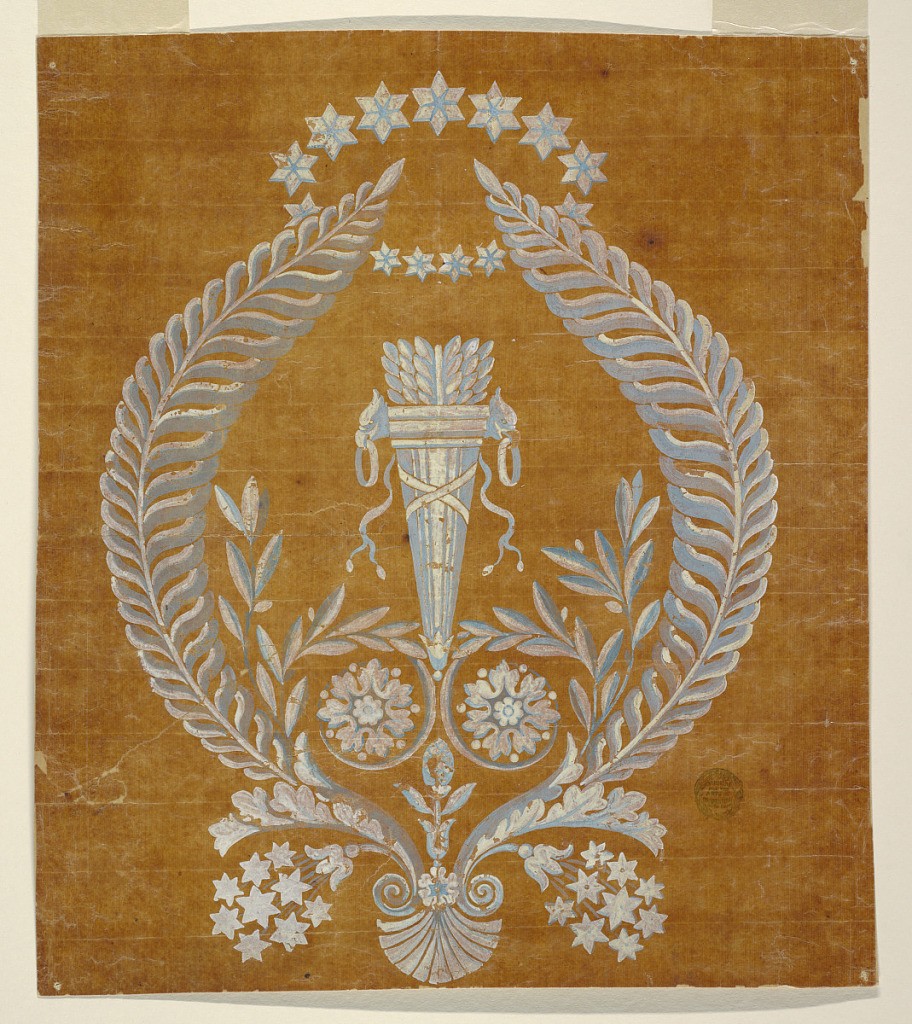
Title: Design for Woven Fabric
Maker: Fabrique de Saint Ruf, Lyon, France
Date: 1805–15
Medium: White, blue gouache Support: glazed laid paper
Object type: Drawing
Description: Vertical rectangle: a filled quiver stands in an ovoid formed by floral elements and surrounded on top by a star crown.